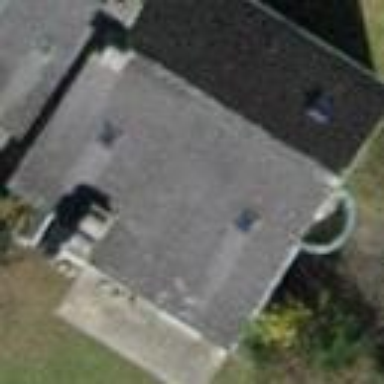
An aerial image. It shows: House with pitched roof.